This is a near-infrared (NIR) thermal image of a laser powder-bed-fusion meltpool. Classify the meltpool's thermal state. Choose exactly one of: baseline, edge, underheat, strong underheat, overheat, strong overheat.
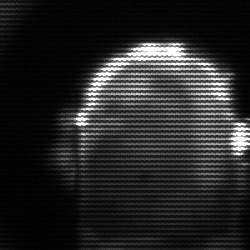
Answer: baseline